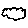
Label: cloud